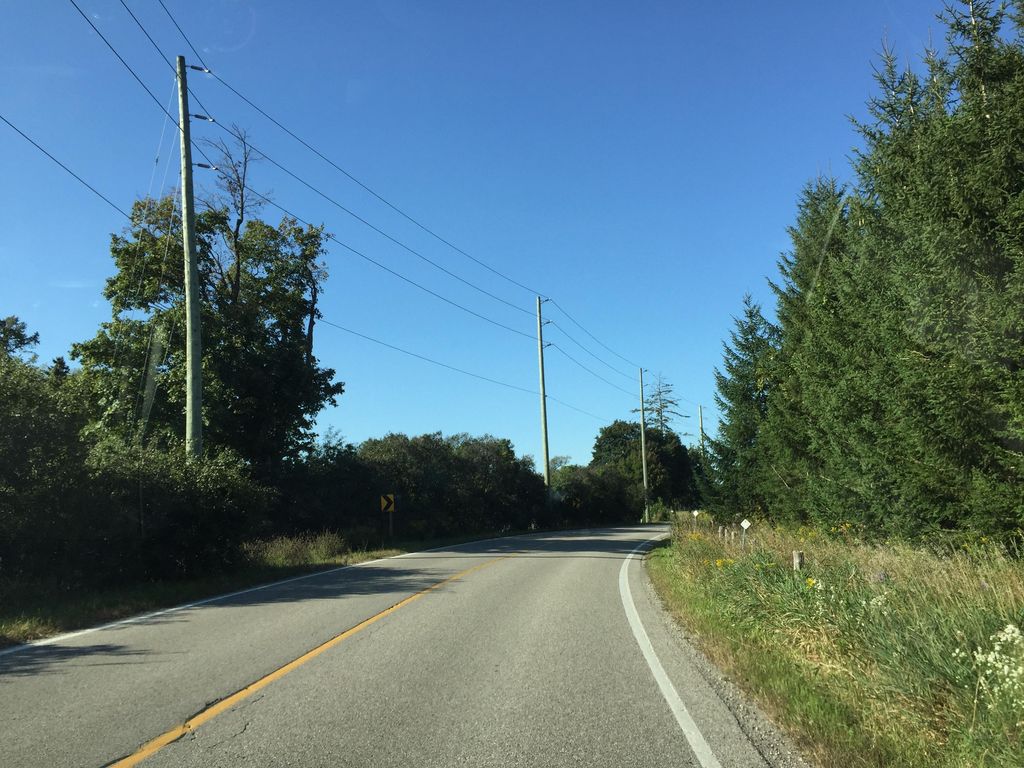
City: kitchener-waterloo